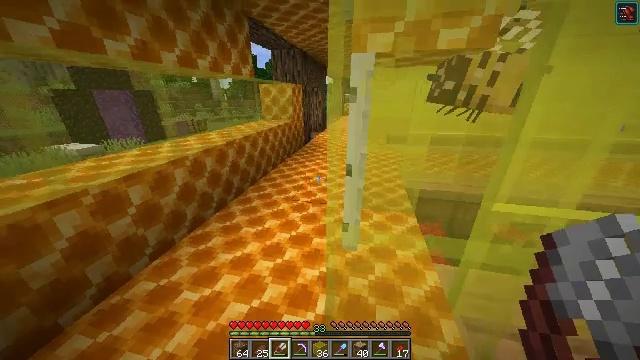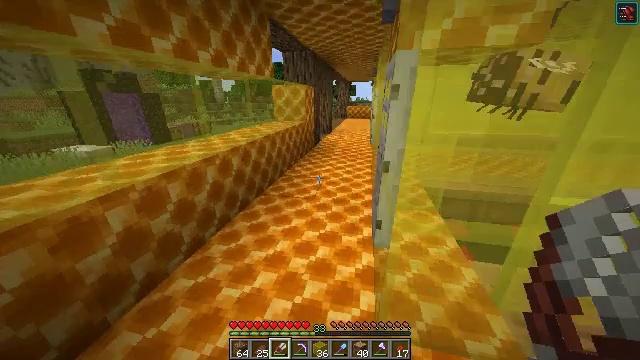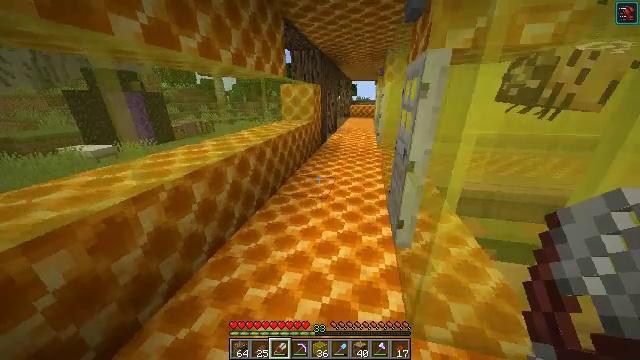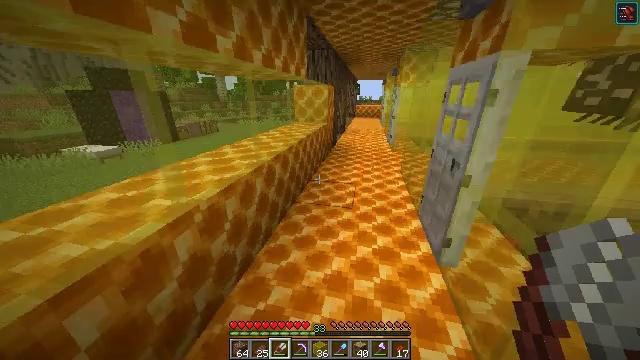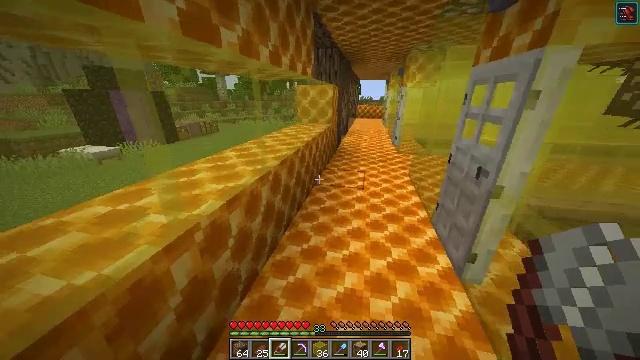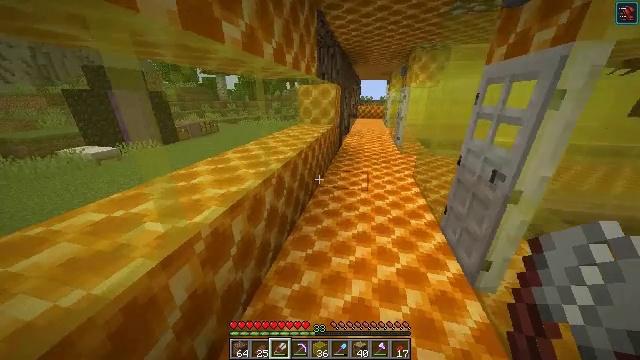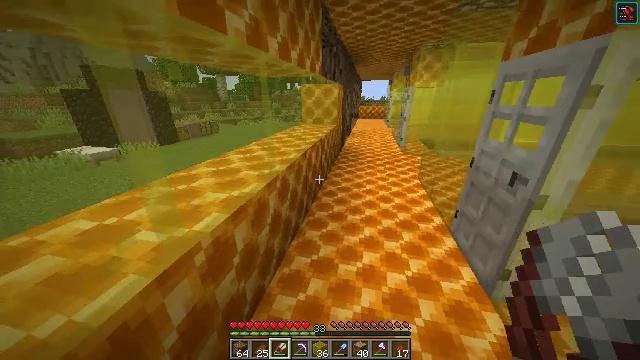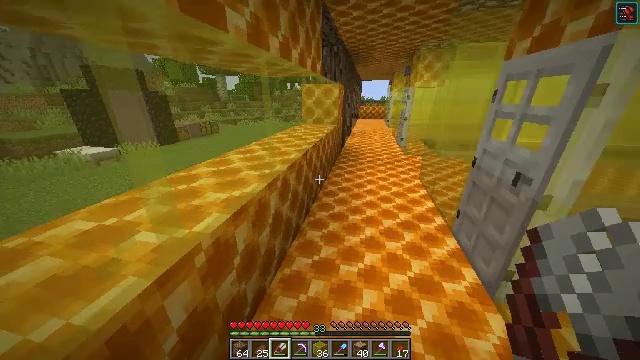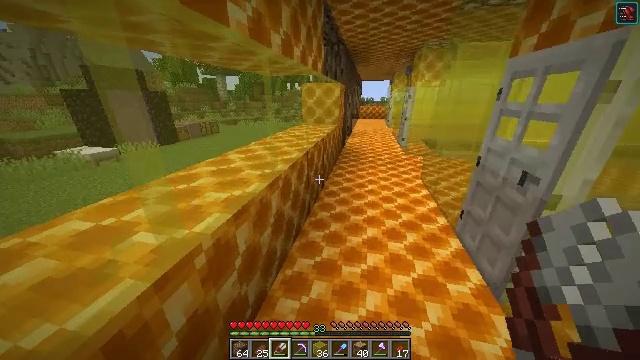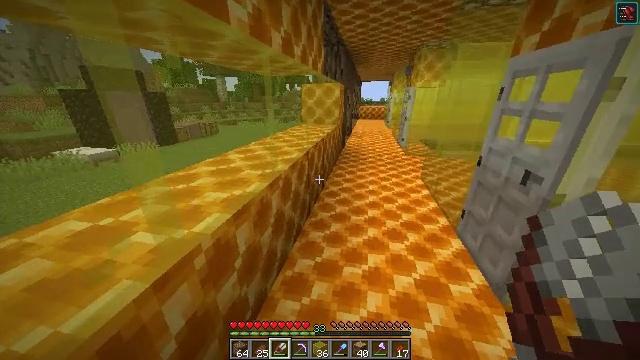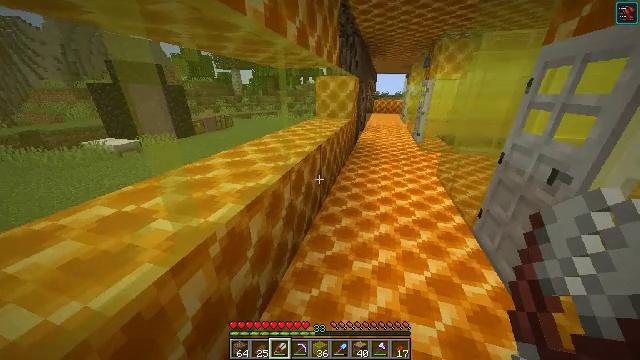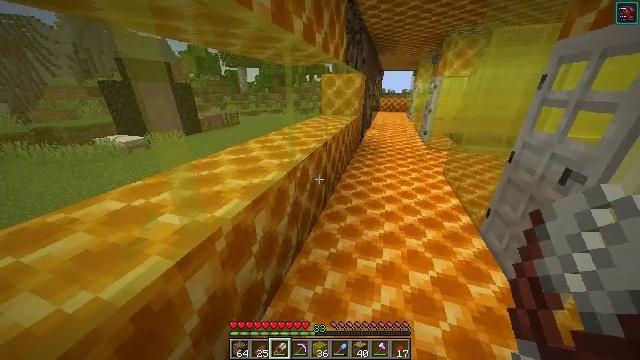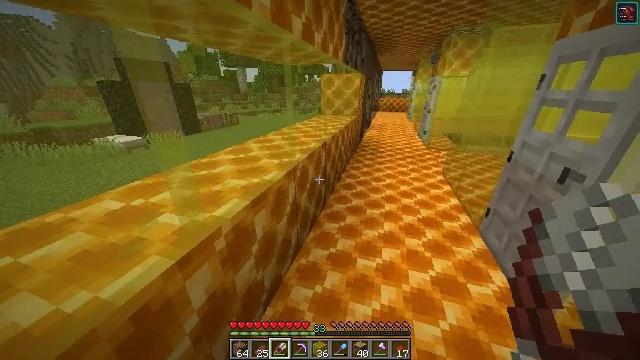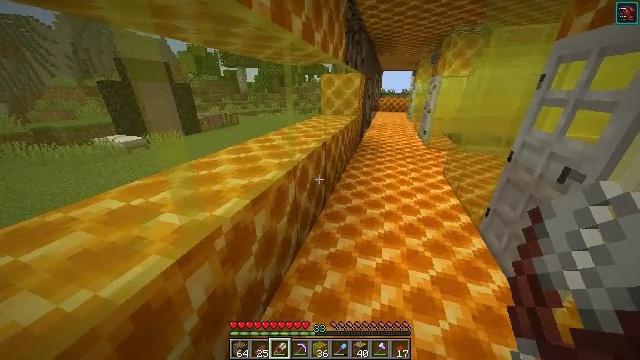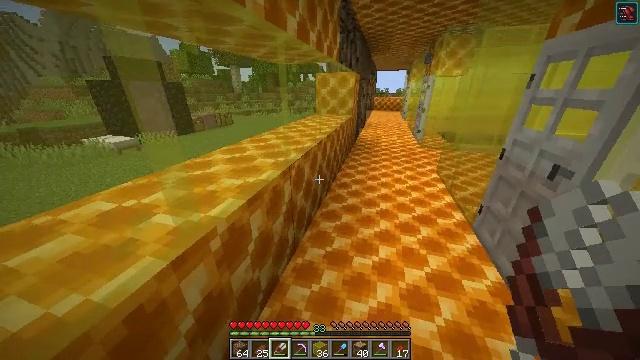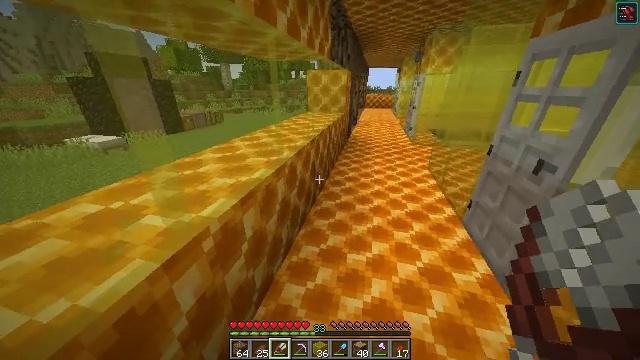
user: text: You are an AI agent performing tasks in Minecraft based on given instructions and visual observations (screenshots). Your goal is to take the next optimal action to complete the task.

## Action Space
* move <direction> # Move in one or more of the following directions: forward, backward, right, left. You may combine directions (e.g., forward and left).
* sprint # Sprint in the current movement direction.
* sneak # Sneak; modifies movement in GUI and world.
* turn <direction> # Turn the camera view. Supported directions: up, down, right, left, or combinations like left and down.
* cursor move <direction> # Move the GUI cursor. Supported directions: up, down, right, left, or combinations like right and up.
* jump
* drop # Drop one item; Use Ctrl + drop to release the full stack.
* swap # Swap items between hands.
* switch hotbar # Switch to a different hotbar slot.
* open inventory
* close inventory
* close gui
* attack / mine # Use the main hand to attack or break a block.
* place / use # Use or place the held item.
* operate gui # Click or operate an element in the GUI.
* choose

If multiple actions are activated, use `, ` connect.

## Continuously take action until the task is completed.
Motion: motion action
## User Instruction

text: Interact with the crafting table to make a honeycomb block from honeycombs.
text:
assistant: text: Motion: move left, attack / mine
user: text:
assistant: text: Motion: move forward and move left, attack / mine
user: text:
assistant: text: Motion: move forward and move left, attack / mine
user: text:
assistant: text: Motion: move forward, attack / mine
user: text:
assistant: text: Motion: attack / mine
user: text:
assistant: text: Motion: attack / mine
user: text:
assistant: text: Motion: attack / mine
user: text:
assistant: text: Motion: attack / mine
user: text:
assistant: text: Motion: attack / mine
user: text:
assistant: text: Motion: turn left and down, attack / mine
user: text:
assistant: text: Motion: turn left, attack / mine
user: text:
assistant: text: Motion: attack / mine
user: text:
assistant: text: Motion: attack / mine
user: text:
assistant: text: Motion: turn right, attack / mine
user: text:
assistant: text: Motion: turn right, attack / mine
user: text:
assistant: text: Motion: turn right and down, attack / mine
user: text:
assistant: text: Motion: turn right, attack / mine
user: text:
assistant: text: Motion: turn right, attack / mine
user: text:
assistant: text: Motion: turn right and up, attack / mine
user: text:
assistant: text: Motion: attack / mine
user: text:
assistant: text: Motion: move forward, turn right and up, attack / mine
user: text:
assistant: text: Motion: move forward, turn right, attack / mine
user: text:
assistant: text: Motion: move forward, turn right, attack / mine
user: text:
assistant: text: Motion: move forward, turn right and up, attack / mine
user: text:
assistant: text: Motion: move forward, turn left and down, attack / mine
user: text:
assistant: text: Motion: move forward and move right, turn right and up, attack / mine
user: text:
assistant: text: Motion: move forward, turn left, attack / mine
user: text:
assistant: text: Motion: move forward, turn left, attack / mine
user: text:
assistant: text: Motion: move forward, attack / mine
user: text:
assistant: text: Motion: move forward and move left, attack / mine